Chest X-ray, PA view. Patient: 54 years old, sex F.
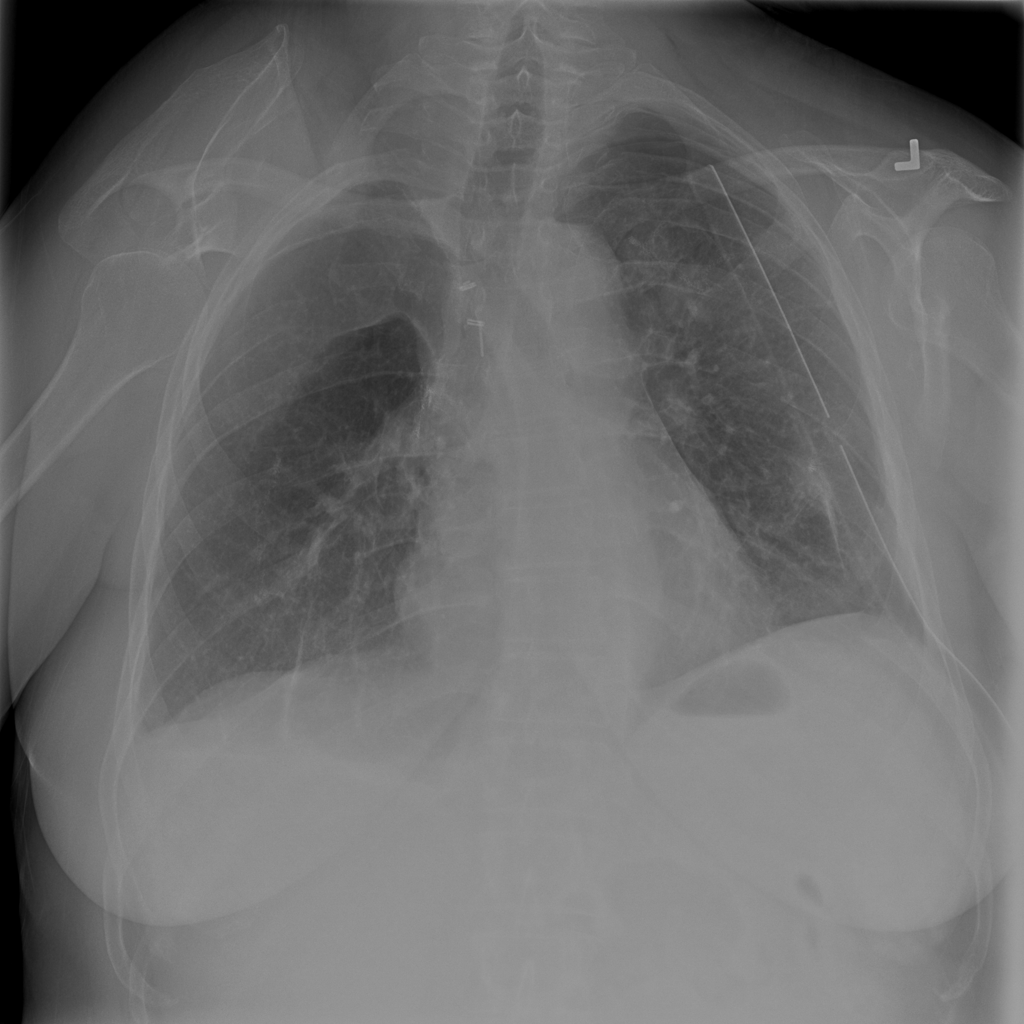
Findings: Atelectasis, Pleural_Thickening, Pneumothorax